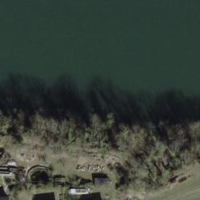
EUNIS habitat code: 15
Species observed at this site:
Anguis fragilis